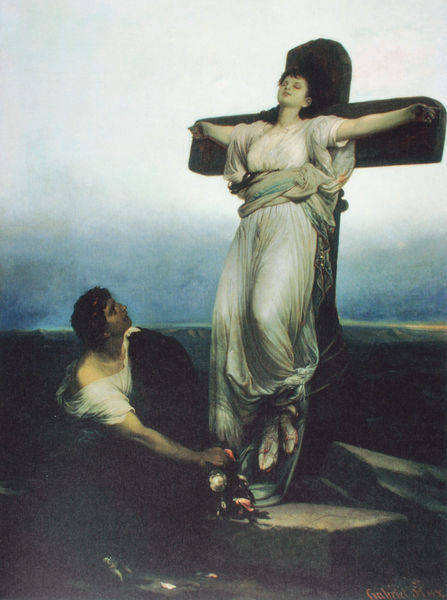
Titel: Märtyrerin am Kreuz (Hl. Julia)
Künstler: Gabriel von Max
Standort: Seattle
Institution: Frye Art Museum
Schlagwörter: berg, blau, dunkel, felsen, fuß, gemälde, hand, haut, himmel, mann, meer, nackt, schatten, weiß, wolken, wunde, frauen, gelb, grün, landschaft, ocker, blumen, braun, busen, frau, frisur, geste, grau, haar, hell, holz, kleid, licht, schwarz, blick, gürtel, rose, rot, schleier, tuch, beige, malerei, hemd, arm, arme, blicke, falten, gesicht, halten, inkarnat, sockel, stein, steine, tod, tot, trauer, hände, öl, dämmerung, erde, ferne, horizont, nass, sonnenaufgang, weite, boden, gewand, haare, pose, reich, tücher, saum, locken, schulter, zart, engel, beine, taille, bein, brüste, füße, kauern, mieder, schuhe, fels, gebirge, weis, tau, untergang, wehen, muskeln, balken, sandalen, faltenwurf, platte, podest, knie, nagel, nägel, nazarener, abendstimmung, waschen, barfuss, blut, kreuz, seil, jungfrau, stich, knien, posieren, betrachten, sandale, grab, kreuzigung, leid, muskel, schmerz, wollust, julia, romeo, leicht, heilige, opfer, berühren, gekreuzigt, trauernde, seele, helfen, erlösung, max, waschung, unschuld, kreut, katharina, märtyrerin, freau, lesben, kreiz, grabbeigabe, fuße, fußwaschung, enthoben, gabriel von max, wollüstig, trauer kreuzigung, himmeel, bondage